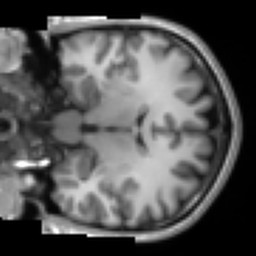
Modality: T1w
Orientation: coronal